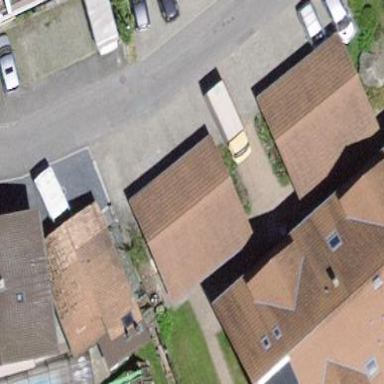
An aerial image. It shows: Garage building.